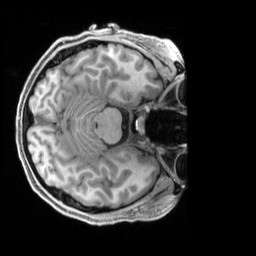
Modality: T1w
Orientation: axial
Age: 28
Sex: male
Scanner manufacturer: siemens
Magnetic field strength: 3 T
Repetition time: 2.5 s
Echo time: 0.00296 s